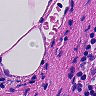
Metastatic tissue present: no